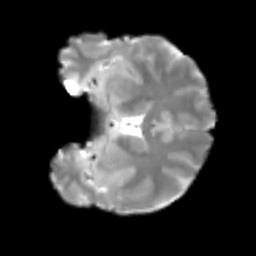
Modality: T2w
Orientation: coronal
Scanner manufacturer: siemens
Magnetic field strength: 3 T
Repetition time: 4 s
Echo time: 0.0594 s